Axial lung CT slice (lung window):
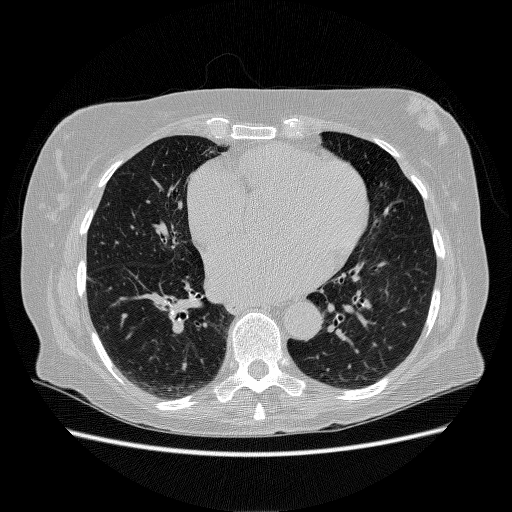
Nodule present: no